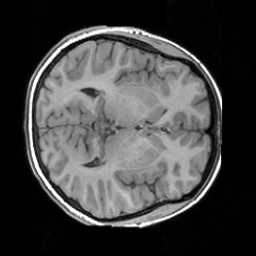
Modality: T1w
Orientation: axial
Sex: female
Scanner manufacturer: siemens
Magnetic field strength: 3 T
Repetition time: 1.63 s
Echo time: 0.00311 s